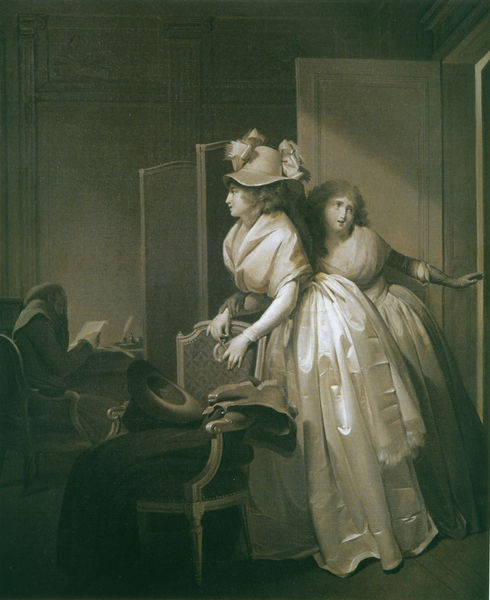
Titel: Le cadeau délicat/ Das dezente Geschenk
Künstler: Louis-Léopold Boilly
Institution: Paris, musée des Arts décoratifs
Schlagwörter: feder, gemälde, mann, weiß, frauen, mädchen, frau, grau, hut, kleid, licht, profil, raum, schwarz, stuhl, tür, zimmer, blick, dame, wand, kleidung, hände, gewand, mantel, sessel, vornehm, federhut, magd, schrank, lesen, paravant, zofe, schick, brief, ballkleid, frau mit hut, kkleid, horchen, 1820, gemälde frau mit hut, zofin, lesenden, legenat